Interaction volume radius: 5 \u00c5
Interaction volume height: 10 \u00c5
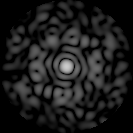
Disorder parameter: 0.8975